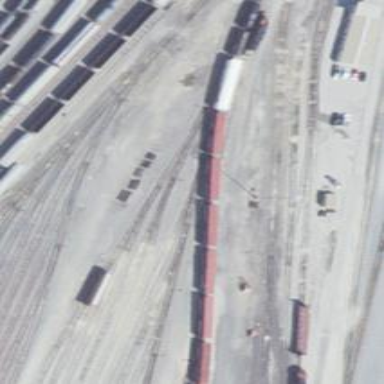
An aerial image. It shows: Railway yard.